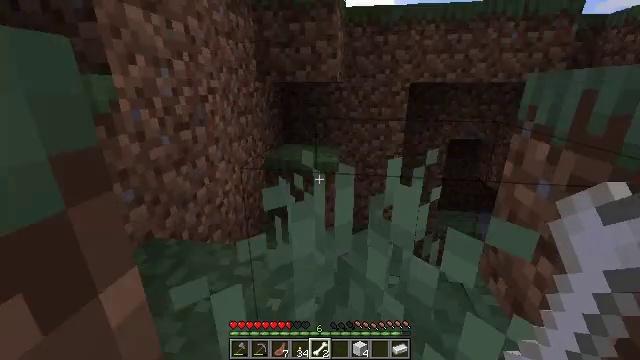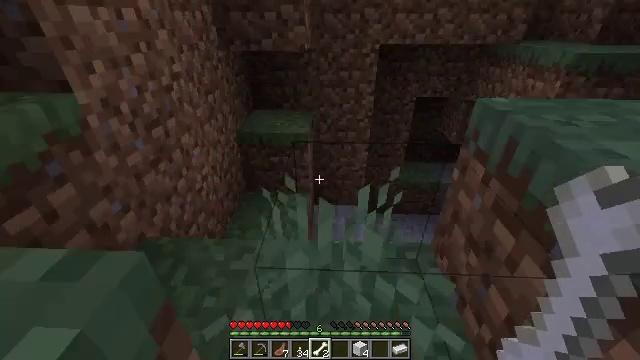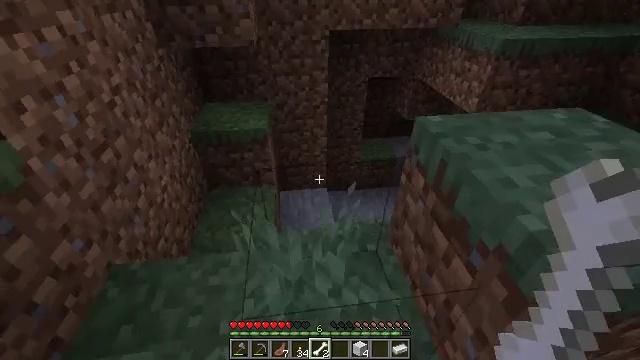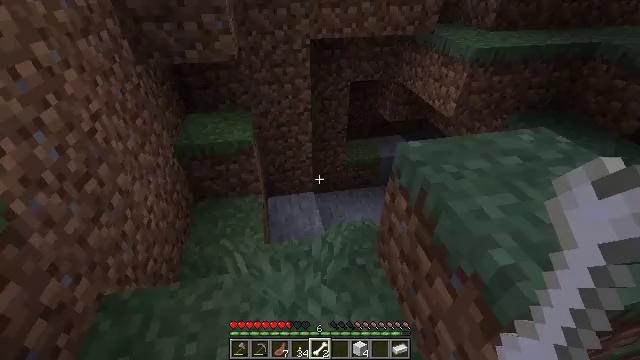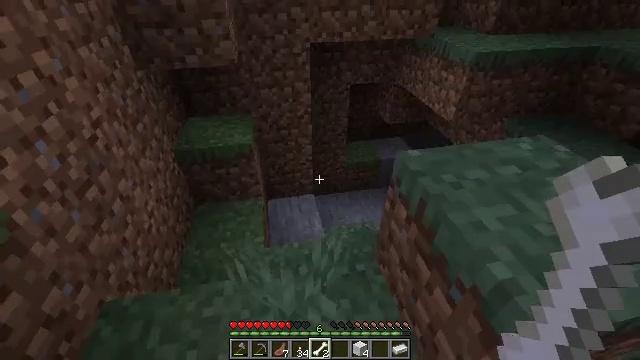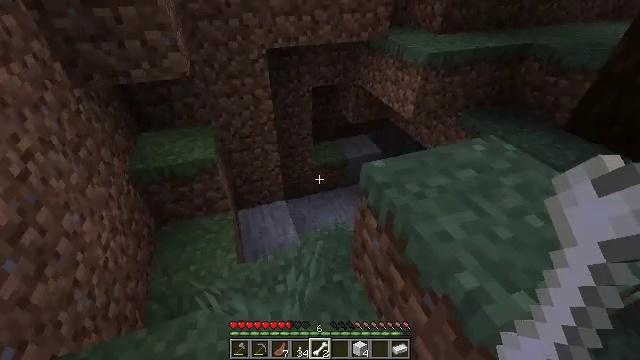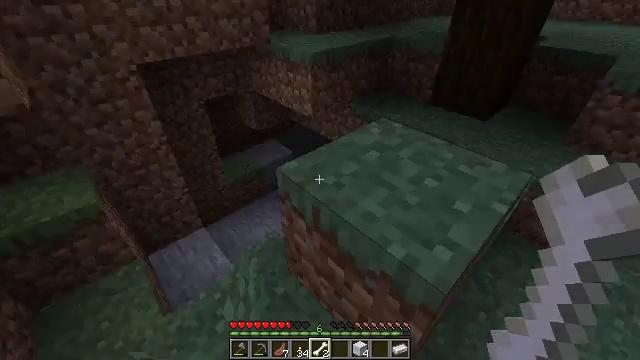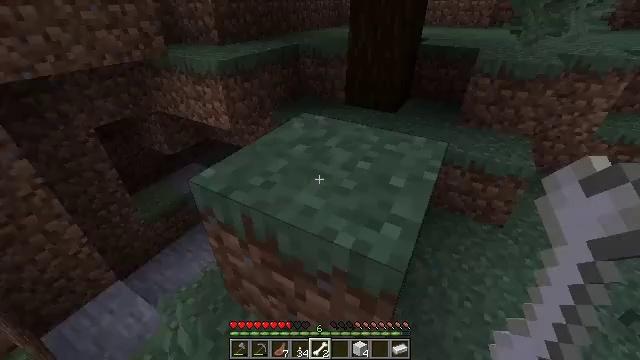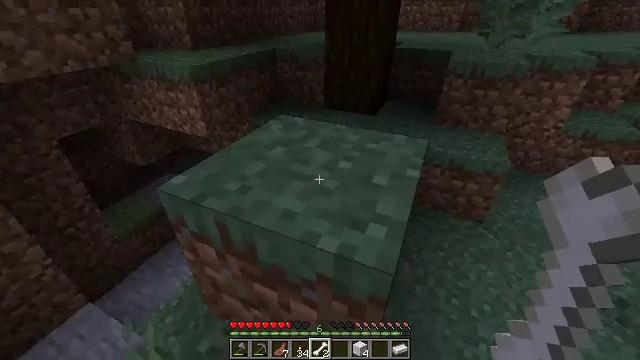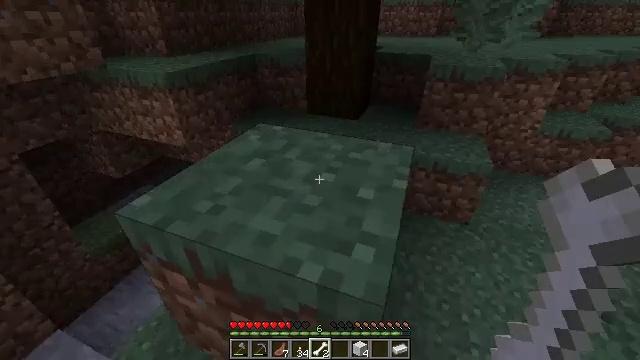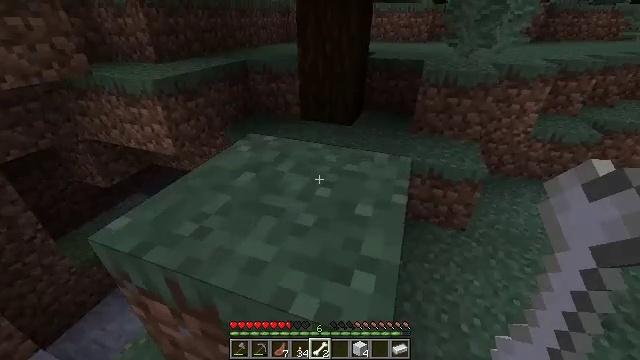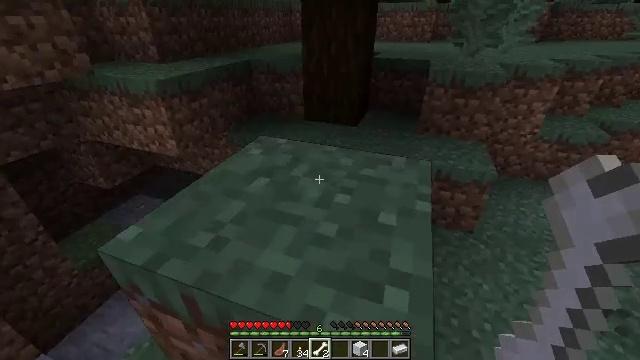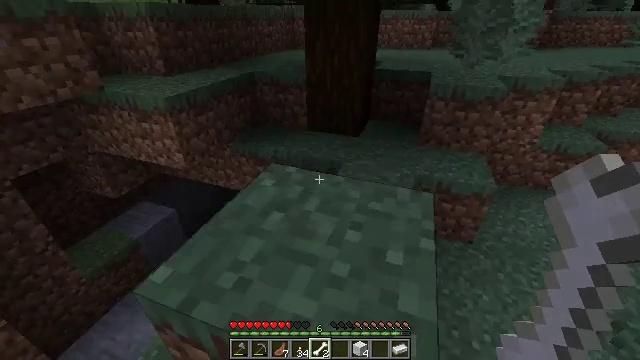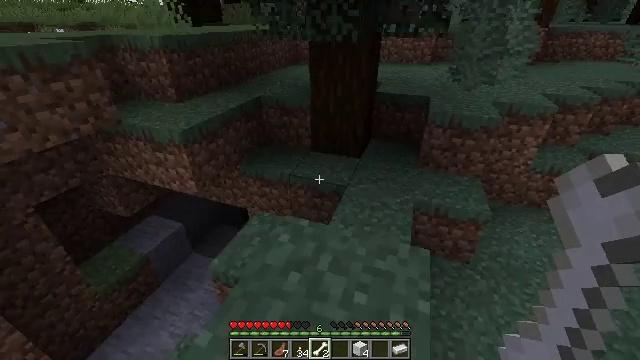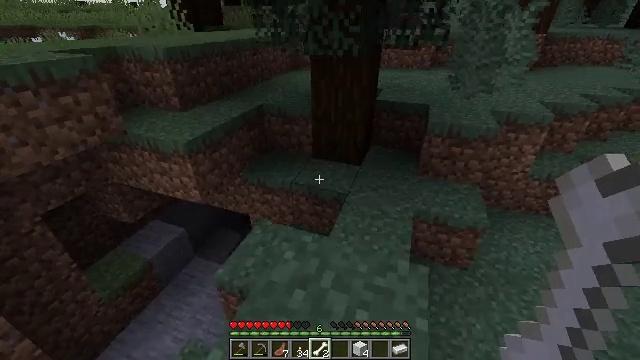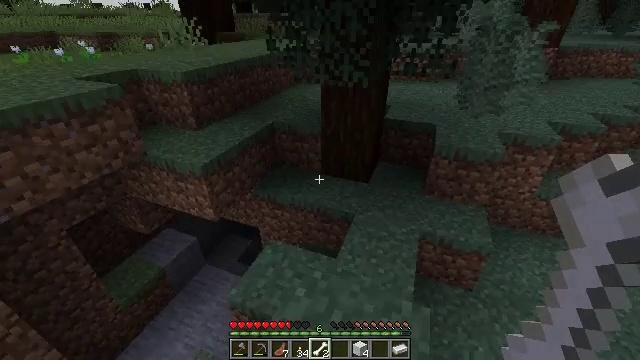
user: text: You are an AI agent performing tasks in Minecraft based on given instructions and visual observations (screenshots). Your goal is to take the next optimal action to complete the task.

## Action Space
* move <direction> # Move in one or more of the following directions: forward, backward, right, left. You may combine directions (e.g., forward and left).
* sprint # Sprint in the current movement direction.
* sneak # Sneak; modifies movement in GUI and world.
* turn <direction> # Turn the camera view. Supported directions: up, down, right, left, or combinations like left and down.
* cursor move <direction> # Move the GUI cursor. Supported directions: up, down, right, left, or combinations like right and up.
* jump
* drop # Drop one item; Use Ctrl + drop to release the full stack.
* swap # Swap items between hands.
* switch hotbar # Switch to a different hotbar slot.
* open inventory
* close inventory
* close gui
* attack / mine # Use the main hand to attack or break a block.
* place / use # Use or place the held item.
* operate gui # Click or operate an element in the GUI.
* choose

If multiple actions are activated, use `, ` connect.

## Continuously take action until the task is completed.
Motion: motion action
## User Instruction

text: Mine the large fern from the ground.
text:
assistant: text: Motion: move forward and move left, turn right and down, jump
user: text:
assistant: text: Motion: move forward, turn right and down, jump
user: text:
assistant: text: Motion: move forward, turn right, jump
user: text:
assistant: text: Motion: move right
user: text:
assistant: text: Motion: move right, turn right
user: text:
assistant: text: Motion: move right, turn right and up
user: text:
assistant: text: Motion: move right, turn right and up
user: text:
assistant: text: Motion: turn right and up
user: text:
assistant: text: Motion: move forward, turn right
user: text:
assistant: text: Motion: move forward, turn right
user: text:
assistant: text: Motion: move forward
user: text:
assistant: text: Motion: move forward, jump
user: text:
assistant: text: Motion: move forward, jump
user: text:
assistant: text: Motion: move forward and move right, jump
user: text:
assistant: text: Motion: move forward and move right, turn left, jump
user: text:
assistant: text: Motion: move forward and move right
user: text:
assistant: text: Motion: move forward and move right
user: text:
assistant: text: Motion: move forward and move right
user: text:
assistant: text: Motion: move forward and move right
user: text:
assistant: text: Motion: move forward and move right
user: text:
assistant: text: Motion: move forward and move right
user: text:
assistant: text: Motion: move forward
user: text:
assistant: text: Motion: move forward
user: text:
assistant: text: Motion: move forward
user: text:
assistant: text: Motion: move forward, turn right and up
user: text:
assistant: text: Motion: move forward, turn right
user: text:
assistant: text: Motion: move forward and move right
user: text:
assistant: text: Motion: move forward and move right, turn left
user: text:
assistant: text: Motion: move forward and move right, turn left and up
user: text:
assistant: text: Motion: move forward and move right